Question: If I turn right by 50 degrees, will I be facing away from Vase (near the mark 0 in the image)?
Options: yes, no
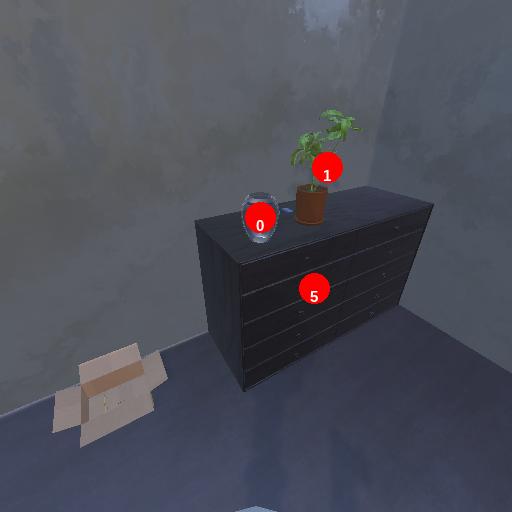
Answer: yes